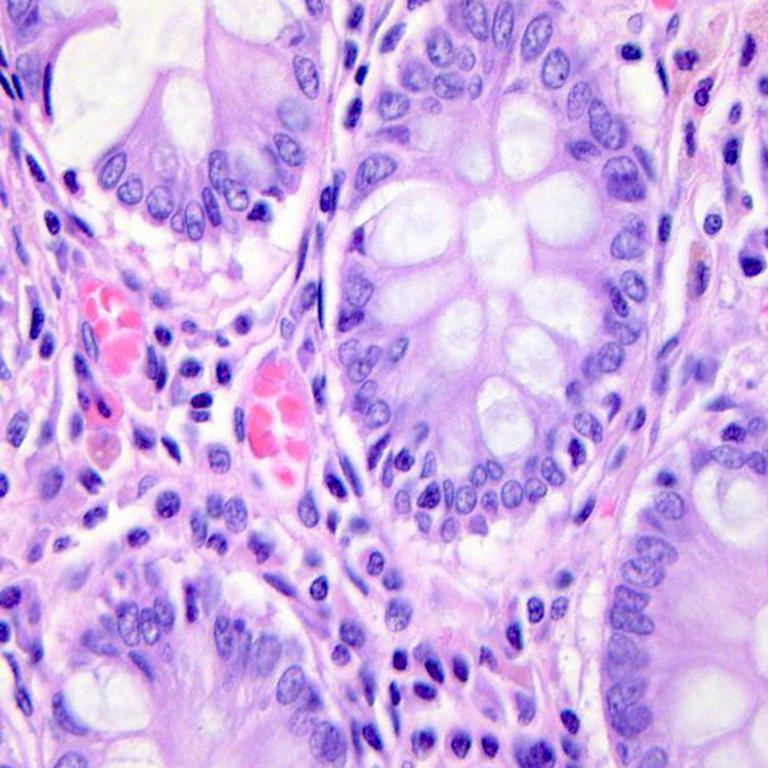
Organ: colon
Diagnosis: benign